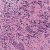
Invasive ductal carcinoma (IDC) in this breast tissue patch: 1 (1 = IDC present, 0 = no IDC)